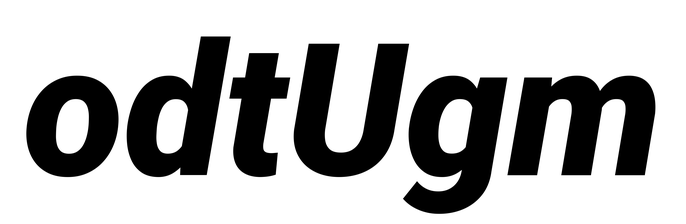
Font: Roboto-Italic_Black_Italic